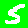
Digit: 5